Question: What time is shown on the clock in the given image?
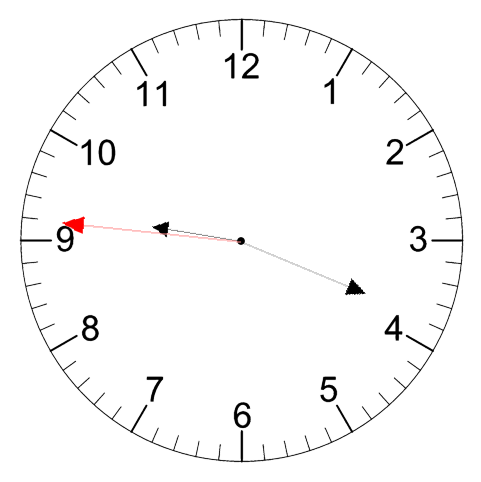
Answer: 09:18:46